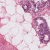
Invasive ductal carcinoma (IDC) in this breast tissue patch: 0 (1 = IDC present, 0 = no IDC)